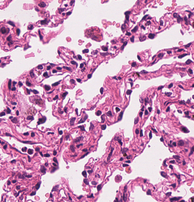
Tumor epithelial tissue: no
Tumor-associated stroma tissue: no
Normal tissue: yes